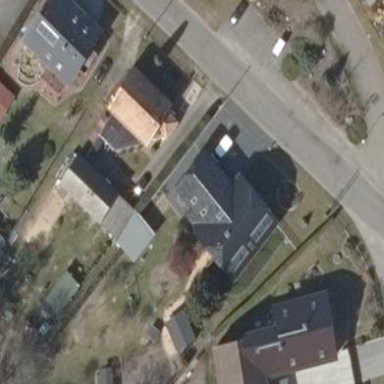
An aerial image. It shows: Simple and straightforward house.